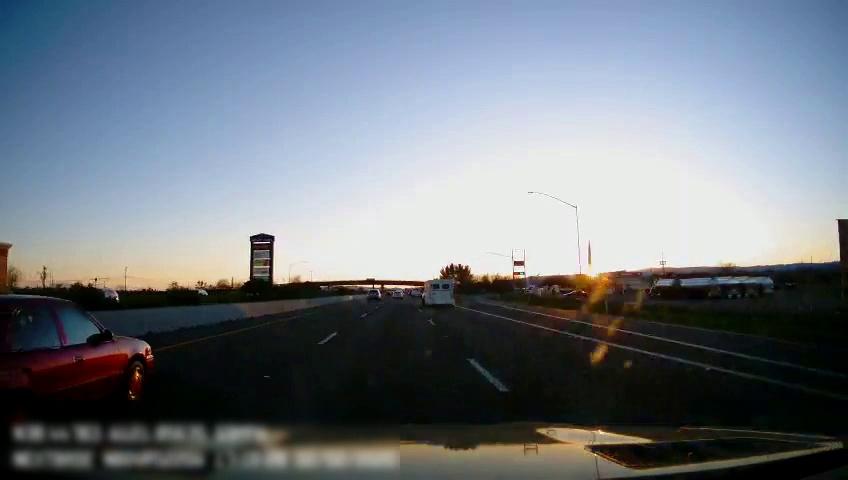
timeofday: Dusk/Dawn/Twilight
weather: Sunny
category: Drivable Space
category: Vehicles | SUV
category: Vehicles | SUV
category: Vehicles | Truck
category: Vehicles | Truck
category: Vehicles | Other LV
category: Vehicles | SUV
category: Vehicles | Car
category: Vehicles | Car
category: Lanes | Current Lane
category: Lanes | Alternate Lane
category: Lanes | Alternate Lane
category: Lanes | Alternate Lane
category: Lanes | Alternate Lane
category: Lanes | Alternate Lane